Question: I am writing a code for a class assignment to get a character through a maze. I have been working on this for hours and I can't figure out what I am doing wrong. The character moves left to right and right to left. Except when I add the code to have the character move around a block 'if (maze.moveRight() == false)', it causes the character to move up and down at the end of each row a bunch of times before it moves the other direction. Also it messes up my count as the character moves across the rows. I feel like I am making it much more complicated than it should be. Can someone help?

Algorithm
1. The student always starts at the top left corner, that is row and column zero.
2. The Java logo can be anywhere in the maze, which also contains obstacles shown as "Wrong Way" signs.
3. You must traverse every row in the maze from top to bottom according to the rules below, until you find the Java logo.
4. Row and column numbers are zero based, so the first row and column is index 0. the second row and column is index 1, and so on. The number zero is even.
5. On even rows, you must move left to right using maze.moveRight(), on odd rows, you must move right to left using maze.moveLeft().
6. After completing each row, use maze.moveDown() to proceed to the next row, until you reach the last row or find the Java logo.
7. You can detect that you have encountered an obstacle by checking the return value from move methods in the Maze object, true means no obstacle, false means obstacle.
8. If you run into an obstacle when when moving left to right: Move down, right, right, and up. Adjustment the loop counter for the extra move right!
9. If you run into an obstacle when when moving right to left: Move down, left, left, and up. Adjustment the loop counter for the extra move left!
10. Every time you move left or right, not including when avoiding an obstacle, you must call maze.isDone() to see if you have found the Java logo.
11. When you find the Java logo, you must immediately break out of all loops, and exit the program.
12. There are mazes that cannot be solved using the algorithm, but we will not test your program with any of them.
---
'''
public static void main(String[] args) {
// Create maze
String fileName = args[1];
Maze maze = new Maze(fileName);
System.out.println("Maze name: " + fileName);
// Get dimensions
int mazeWidth = maze.getWidth();
int mazeHeight = maze.getHeight();
// Print maze size
System.out.println("Maze width: " + mazeWidth);
System.out.println("Maze height: " + mazeHeight);
int r = 0;
int c = 0;
// Move commands
while (c < maze.getWidth() - 1 && r % 2 == 0 && maze.isDone() == false)
{
maze.moveRight();
maze.isDone();
c++;
if (maze.moveRight() == false && maze.isDone() == false){
maze.moveDown();
maze.moveRight();
maze.moveRight();
maze.moveUp();
}
if (maze.isDone() == true){
System.exit(1);
}
}
while (c == maze.getWidth() - 1 && r % 2 == 0 && maze.isDone() == false)
{
maze.moveDown();
maze.isDone();
r++;
}
while (c != 0 && c <= maze.getWidth() -1 && r % 2 != 0
&& maze.isDone() == false){
maze.moveLeft();
maze.isDone();
c--;
if (maze.moveLeft() == false && maze.isDone() == false) {
maze.moveDown();
maze.moveLeft();
maze.moveLeft();
maze.moveUp();
}
if (maze.isDone() == true){
System.exit(1);
}
}
}
'''
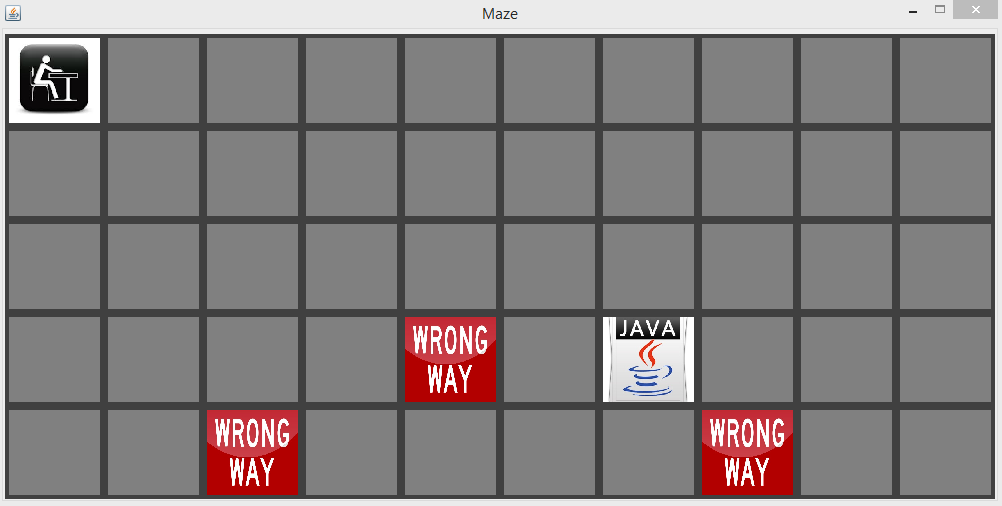
Answer: I'm having a hard time following what your intent is and thus what the problem is. Perhaps it's due to lack of understanding of how this maze is set up. I also don't know the scope of the class so I don't know if this is above your current level or not, but here goes how I would personally implement a maze solver:
For each position in a maze that I find myself, I would create a maze "space" object. This object will keep track of remaining options of directions to be traversed and whether or not I have visited that space. If I can turn left and right, I would create new spaces for both, pick one direction, and mark only that one direction to say I've been there. When I reach a dead end, I will turn around until I find a choice of direction to go. If I've not visited a direction, I'd take that. Otherwise, If I've visited all ways, I would call a recursive function to determine if there are any directions available along down any of the paths I've taken previously.
So it's creating objects, using recursion, and flagging an object for whether or not I've been there. (you'd also need a flag to indicate if your recursive algorithm has checked a square as well lest you find yourself in an infinite loop).
Hopefully that's within the constraints of the assignment! Otherwise, we may need more information as to what the limitations are and the true scope of the assignment.